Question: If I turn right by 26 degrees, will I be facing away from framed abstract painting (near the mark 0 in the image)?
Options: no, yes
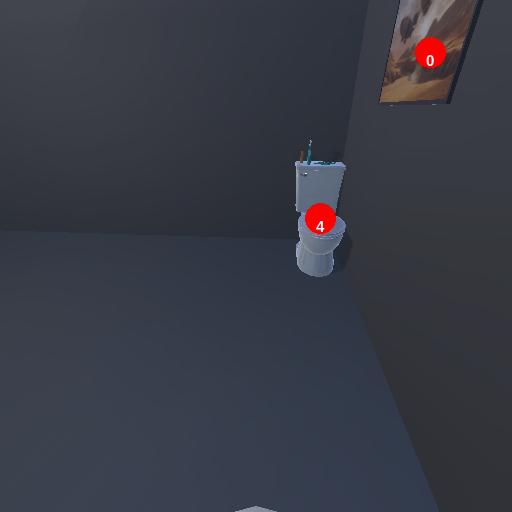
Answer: no